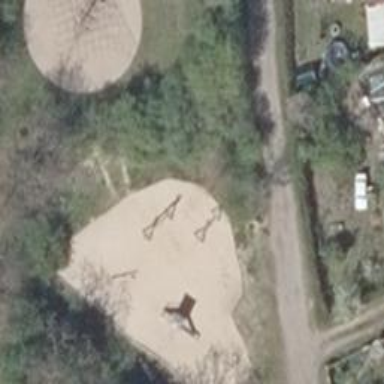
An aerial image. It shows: Playground featuring swings.